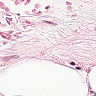
Metastatic tissue present: no